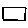
Label: square